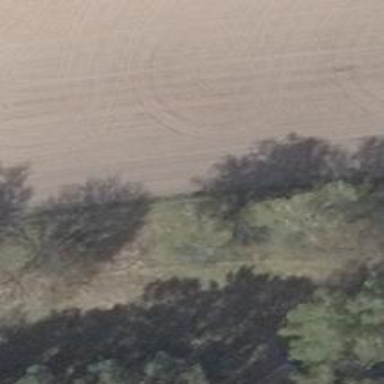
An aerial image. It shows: Grassy track road with grade 4 track type.